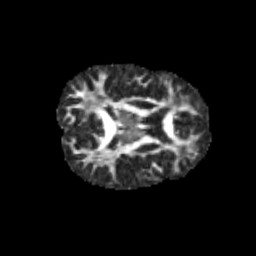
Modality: FA
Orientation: axial
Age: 13
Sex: male
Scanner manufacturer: siemens
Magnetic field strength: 3 T
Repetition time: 3.8 s
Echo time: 0.07 s